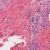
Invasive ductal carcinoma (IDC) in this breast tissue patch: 0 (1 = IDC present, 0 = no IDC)